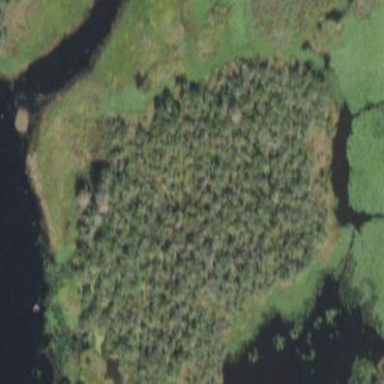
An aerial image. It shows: Marshy wetland area.